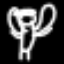
Label: angel